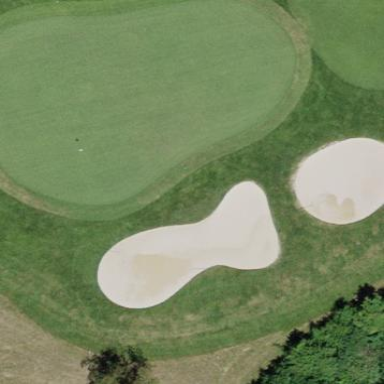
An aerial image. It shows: Green golf area with grass land use.